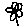
Label: flower